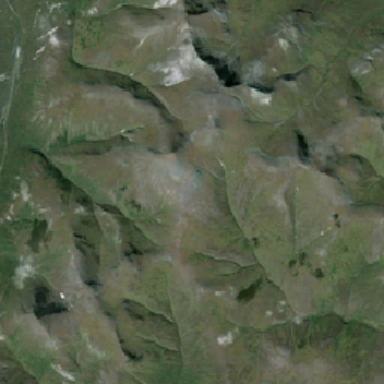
The pattern of the mountain is very clear .